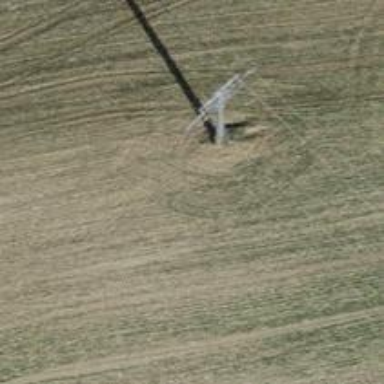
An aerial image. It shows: Power pole.